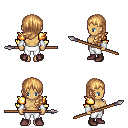
a pixel art fantasy rpg character, female body template, human, tanned skin, gold arm armor, white pants, light blonde left-swept hairstyle, white cloth bracers, maroon shoes, spear, four views (front, back, left, right), 2x2 character sprite sheet, small pixel art, hard edges, no anti-aliasing